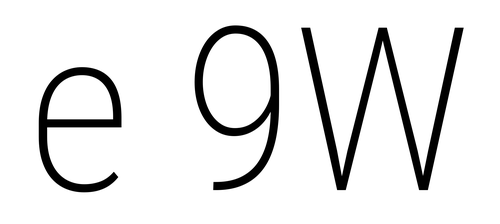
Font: Roboto_Condensed_ExtraLight